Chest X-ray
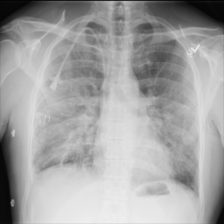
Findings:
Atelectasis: negative
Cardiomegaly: negative
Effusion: negative
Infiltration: negative
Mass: negative
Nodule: negative
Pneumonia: positive
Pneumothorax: negative
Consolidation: negative
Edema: negative
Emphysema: negative
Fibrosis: negative
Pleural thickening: negative
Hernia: negative